Field crop: maize
Growth stage: 2
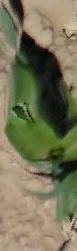
Species: maize